Field crop: maize
Growth stage: 1
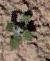
Species: chenopodium